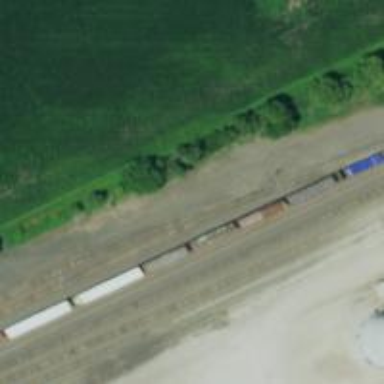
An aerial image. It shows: Railway siding for service.